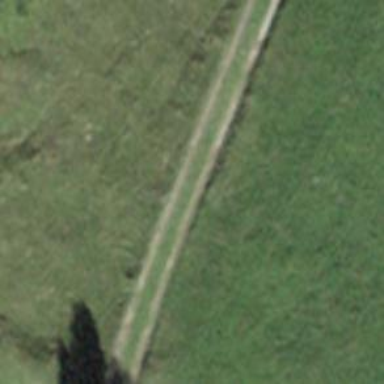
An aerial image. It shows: Track with grade 4 tracktype.